Question: I am unable to read value from stored procedure when executing it.
Here is my stored procedure
'''
ALTER Procedure [dbo].[SaveInvitation]
(
@InvitationID INT OUTPUT,
@UserID INT,
@Email NCHAR(100),
@InvitationGUID UNIQUEIDENTIFIER OUTPUT
)
AS
BEGIN
SET NOCOUNT ON;
BEGIN TRY
IF @UserID = -1
BEGIN
SET @UserID = NULL
END
IF NOT EXISTS (SELECT 1 FROM Invitations WHERE LTRIM(RTRIM(Email)) = LTRIM(RTRIM(@Email)))
BEGIN
INSERT INTO Invitations (UserID,
Email,
CreateDate)
VALUES (@UserID,
@Email,
GETDATE())
-- GET NEWLY INSERTED INVITATIONS ID
SET @InvitationID = IDENT_CURRENT('Invitations')
-- GET GUID FROM INVITATION ID
SELECT @InvitationGUID = InvitationGUID
FROM Invitations
WHERE InvitationID = @InvitationID
END
ELSE
BEGIN
RAISERROR('ALREADY_INVITATED', 16, 127)
END
END TRY
BEGIN CATCH
IF @@TRANCOUNT > 0
BEGIN
ROLLBACK
END
EXEC ThrowError
END CATCH
END
'''
I am executing this procedure from this function
My 'DataBaseModel.Designer.cs':
'''
public ObjectResult<SaveInvitation_Result> SaveInvitation(ObjectParameter invitationID, Nullable<global::System.Int32> userID, global::System.String email, ObjectParameter invitationGUID)
{
ObjectParameter userIDParameter;
if (userID.HasValue)
{
userIDParameter = new ObjectParameter("UserID", userID);
}
else
{
userIDParameter = new ObjectParameter("UserID", typeof(global::System.Int32));
}
ObjectParameter emailParameter;
if (email != null)
{
emailParameter = new ObjectParameter("Email", email);
}
else
{
emailParameter = new ObjectParameter("Email", typeof(global::System.String));
}
return base.ExecuteFunction<SaveInvitation_Result>("SaveInvitation", invitationID, userIDParameter, emailParameter, invitationGUID);
}
'''
It throws an exception
>
I have created a complex type i.e. 'SaveUserRegistration_Result' and imported one function 'SaveInvitation' of return type 'SaveUserRegistration_Result'.
How can I solve above exception? Is there any change in stored procedure?
Screen shot

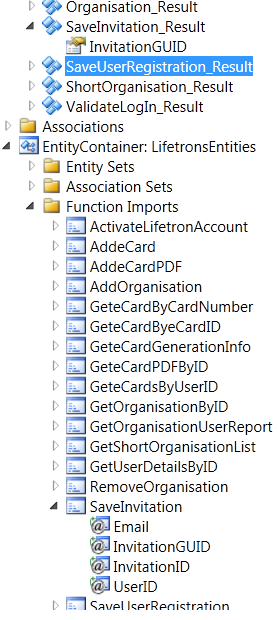
Answer: It's giving you this error because you're not actually 'SELECT'ing back a result. If you added a line your procedure for example:
'''
SELECT @InvitationGUID AS InvitationGUID
'''
It should work just fine for you.